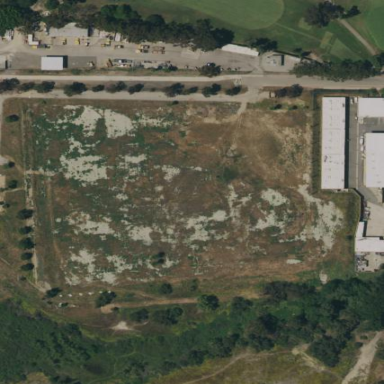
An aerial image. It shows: Grassy area used as driving range for golf.